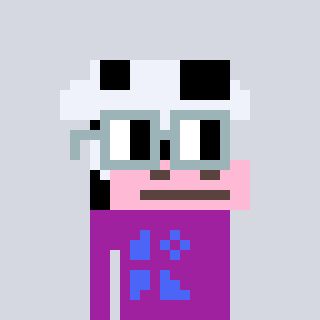
a pixel art character with square dark gray glasses, a cow-shaped head and a magenta-colored body on a cool background